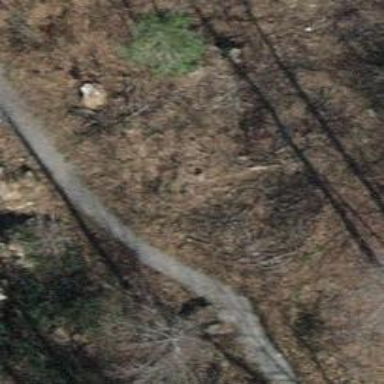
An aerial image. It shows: Road with steps.